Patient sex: M
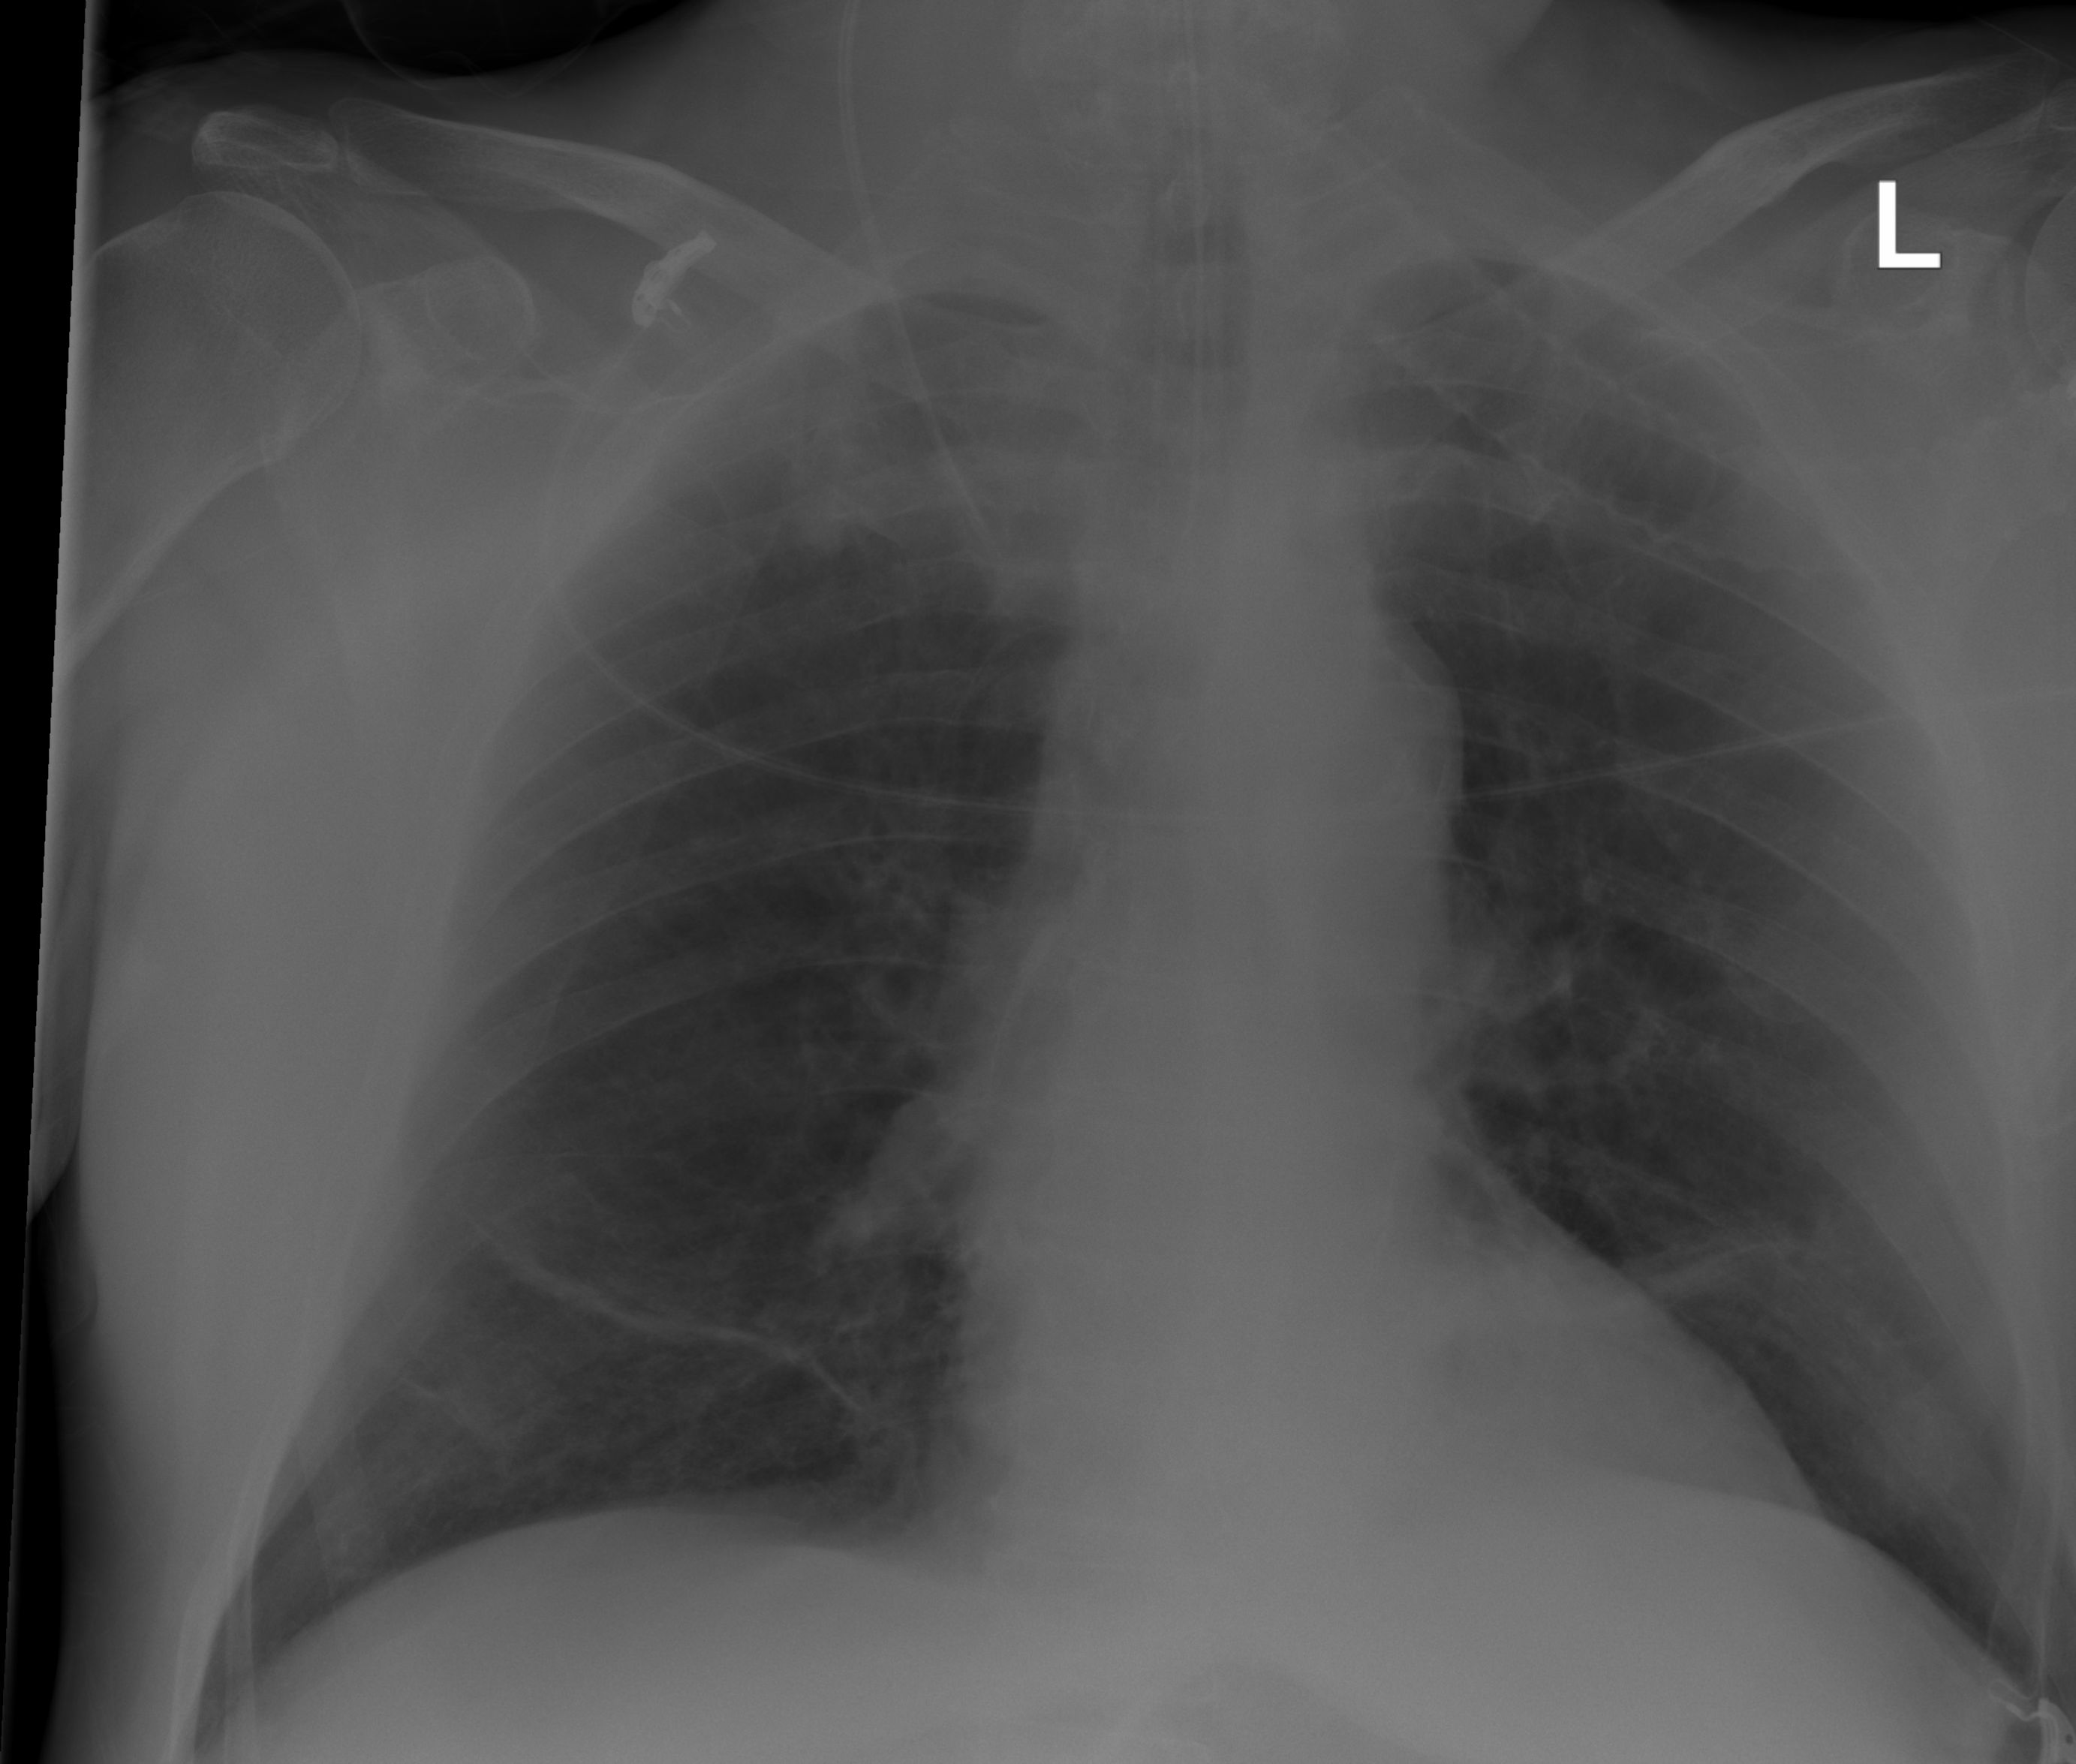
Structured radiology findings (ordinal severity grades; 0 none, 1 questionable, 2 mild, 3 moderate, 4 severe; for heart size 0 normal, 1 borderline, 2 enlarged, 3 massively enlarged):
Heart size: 0
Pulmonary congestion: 0
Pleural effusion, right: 0
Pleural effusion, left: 0
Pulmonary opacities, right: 0
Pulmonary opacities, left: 0
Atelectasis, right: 2
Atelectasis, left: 0